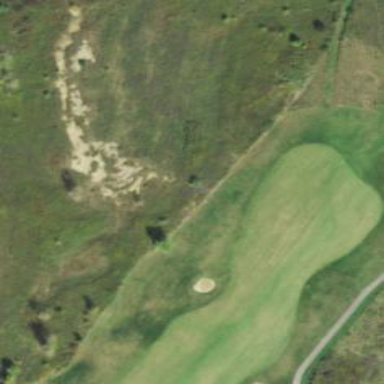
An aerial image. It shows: Rough area in golf course.